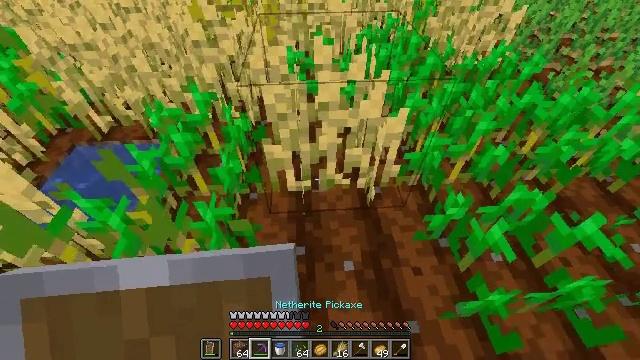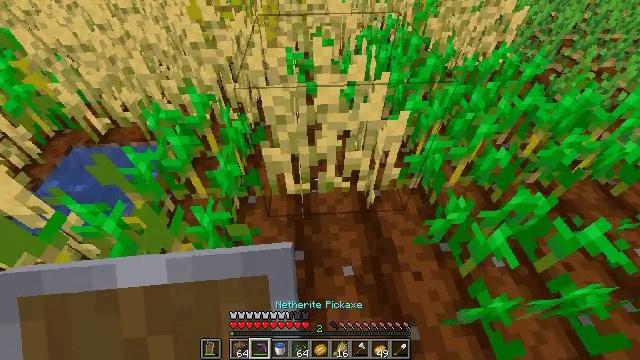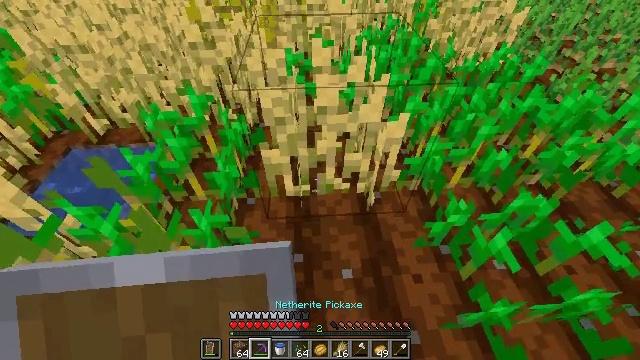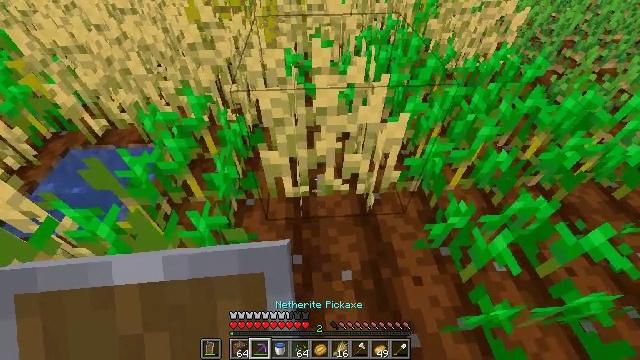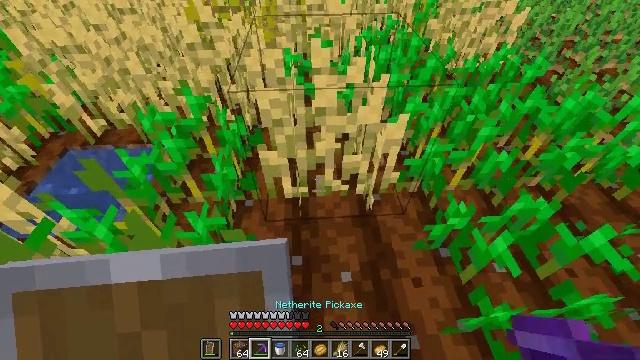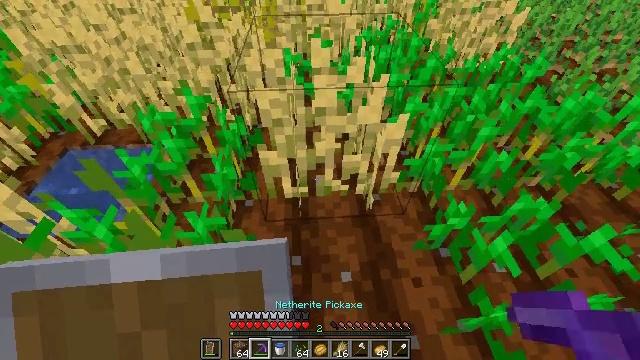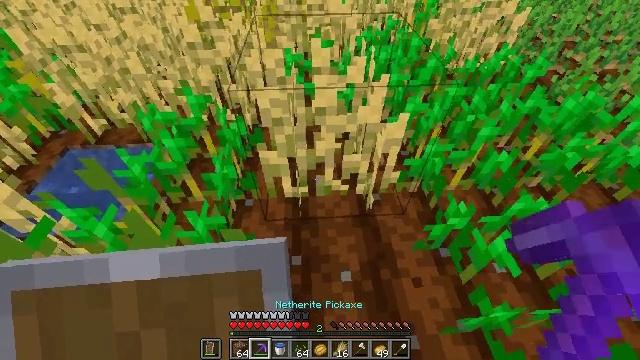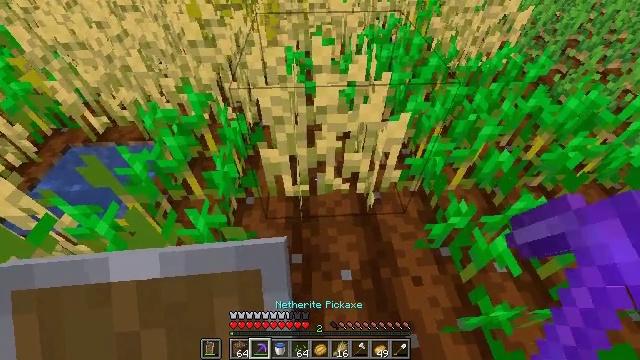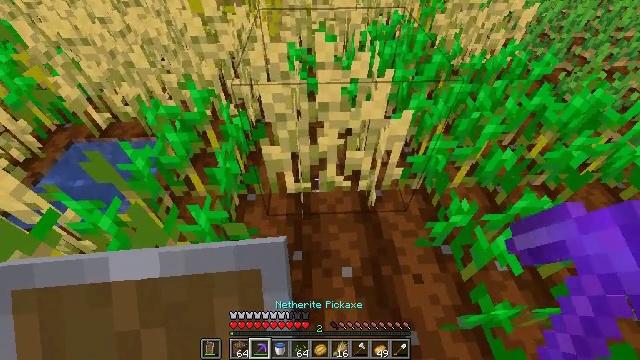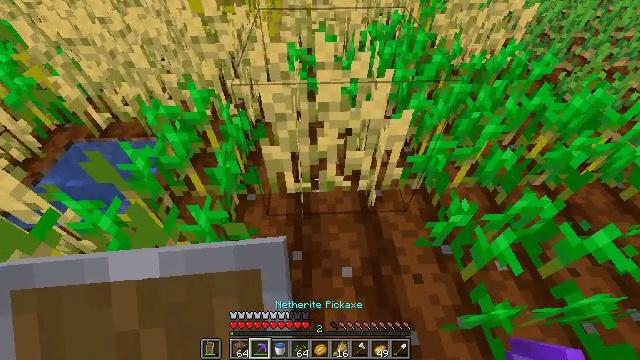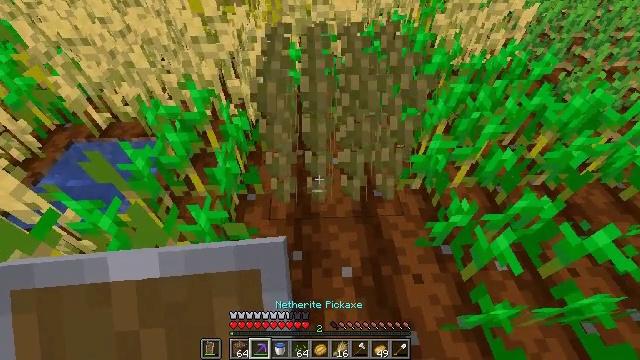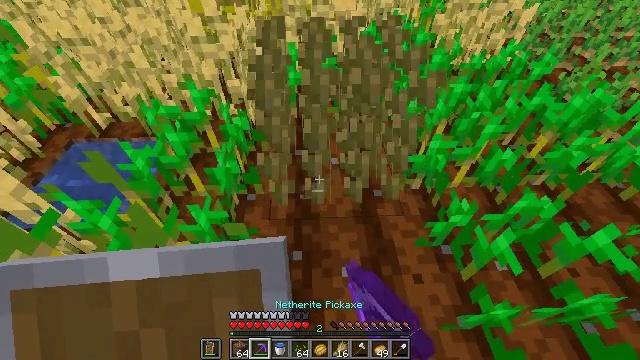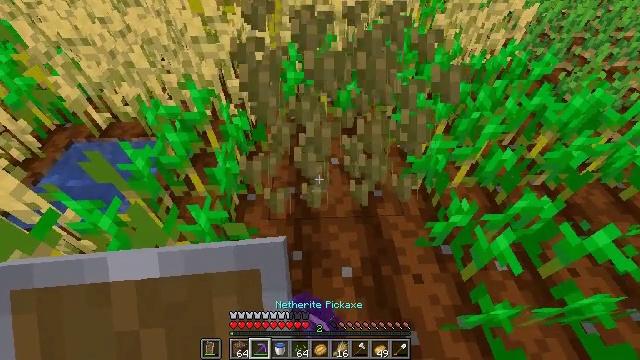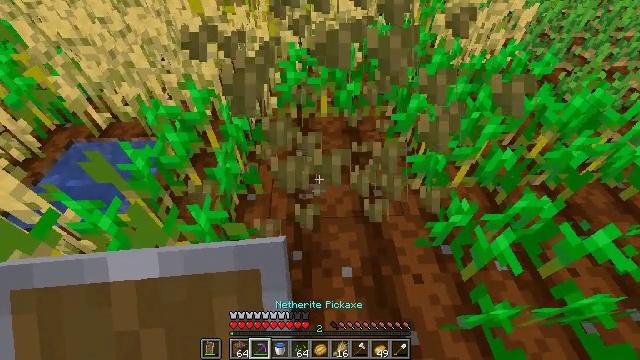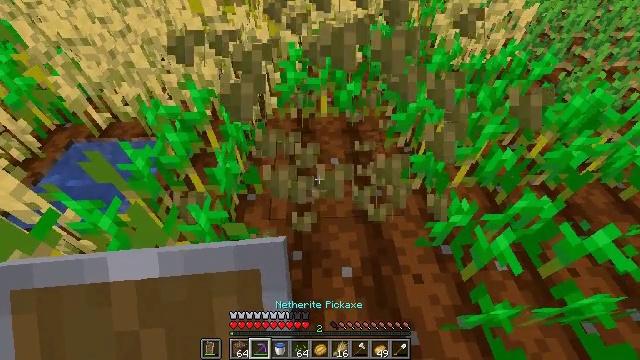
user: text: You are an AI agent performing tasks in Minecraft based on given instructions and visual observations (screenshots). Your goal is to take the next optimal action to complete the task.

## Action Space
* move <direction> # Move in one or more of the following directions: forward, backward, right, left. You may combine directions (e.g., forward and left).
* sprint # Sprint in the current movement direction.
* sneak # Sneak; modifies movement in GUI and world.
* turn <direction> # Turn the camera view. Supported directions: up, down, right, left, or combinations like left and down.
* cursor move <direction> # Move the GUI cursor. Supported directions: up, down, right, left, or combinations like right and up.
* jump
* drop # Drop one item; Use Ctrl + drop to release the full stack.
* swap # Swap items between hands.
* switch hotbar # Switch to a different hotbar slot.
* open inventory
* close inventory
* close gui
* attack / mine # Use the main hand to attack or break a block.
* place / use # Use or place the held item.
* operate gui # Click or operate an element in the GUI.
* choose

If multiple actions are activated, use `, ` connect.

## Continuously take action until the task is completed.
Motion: motion action
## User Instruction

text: Collect wheat crops.
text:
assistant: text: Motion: no_op
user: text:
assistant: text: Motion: no_op
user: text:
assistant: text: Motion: no_op
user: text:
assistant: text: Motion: no_op
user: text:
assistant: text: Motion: no_op
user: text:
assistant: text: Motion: no_op
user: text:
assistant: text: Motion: no_op
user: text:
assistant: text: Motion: no_op
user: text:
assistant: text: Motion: no_op
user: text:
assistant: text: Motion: attack / mine
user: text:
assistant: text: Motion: attack / mine
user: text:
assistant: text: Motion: no_op
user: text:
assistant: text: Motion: no_op
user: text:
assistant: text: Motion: no_op
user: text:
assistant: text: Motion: no_op